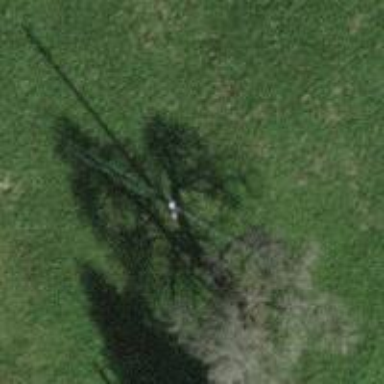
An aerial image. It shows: Power pole.